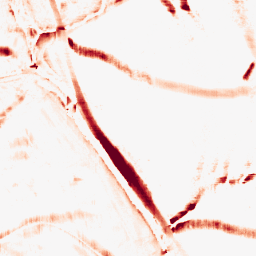
Category: morphological
Decomposition family: morphological_square
Decomposition parameters: operation: opening
size: 15
Upsampling method: sinc_blackman
Upsampling parameters: scale: 4
kernel_size: 8
Upsampling scale: 4